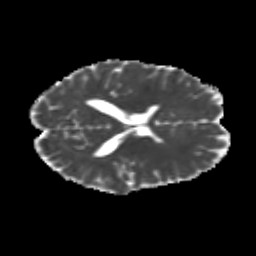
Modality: MD
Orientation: axial
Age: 19
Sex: female
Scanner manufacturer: siemens
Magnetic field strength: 3 T
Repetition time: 3.5 s
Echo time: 0.104 s